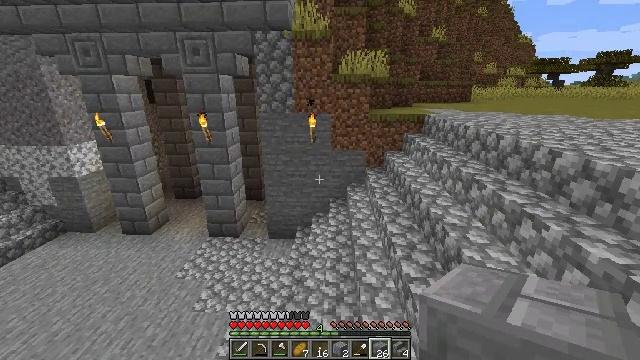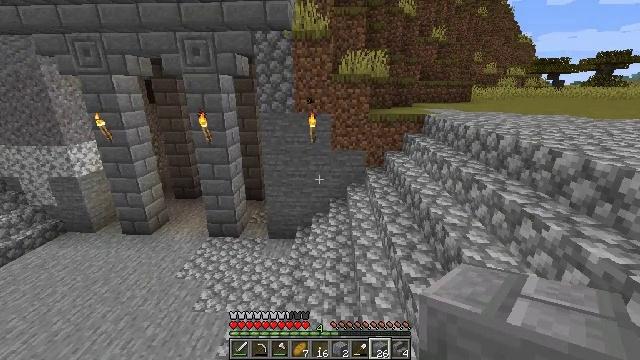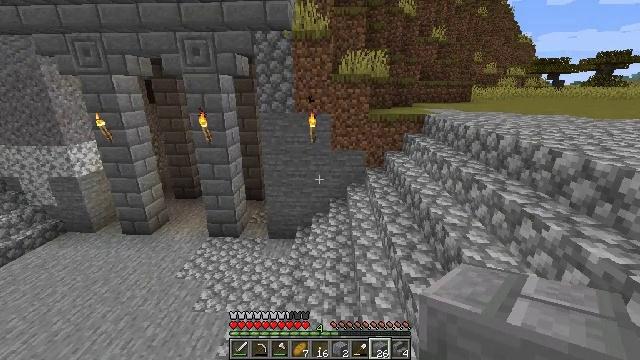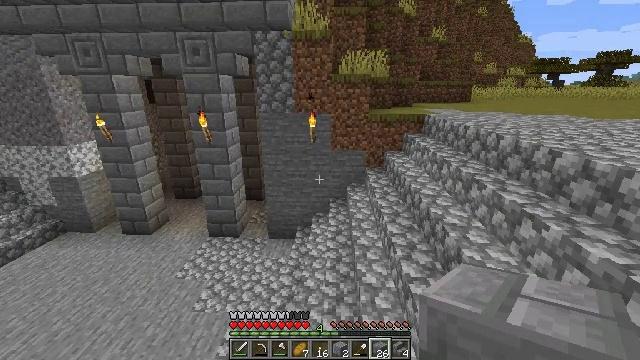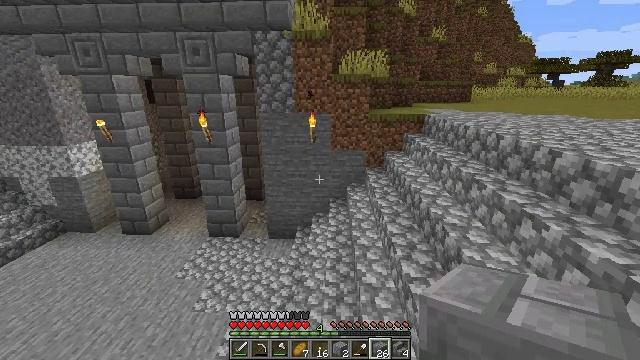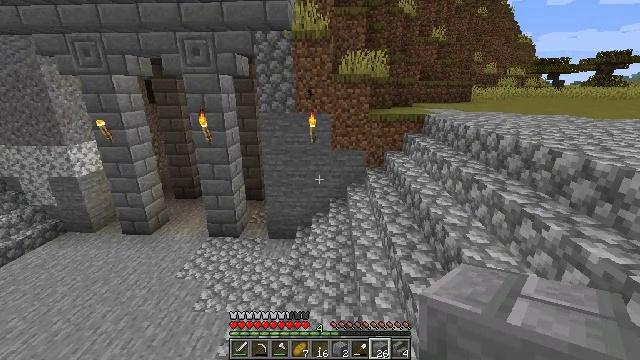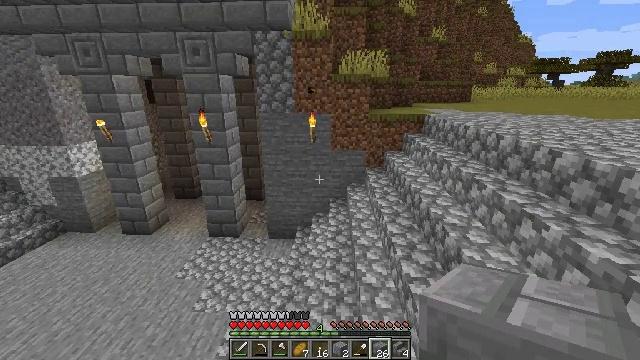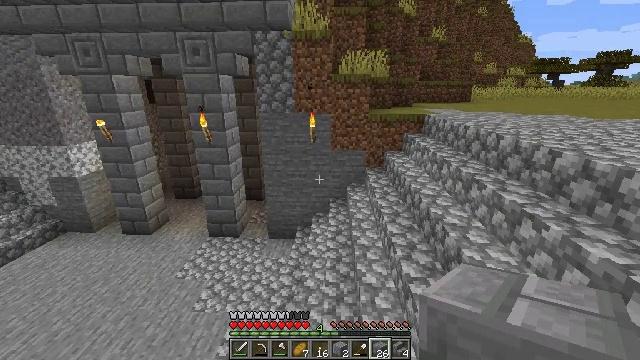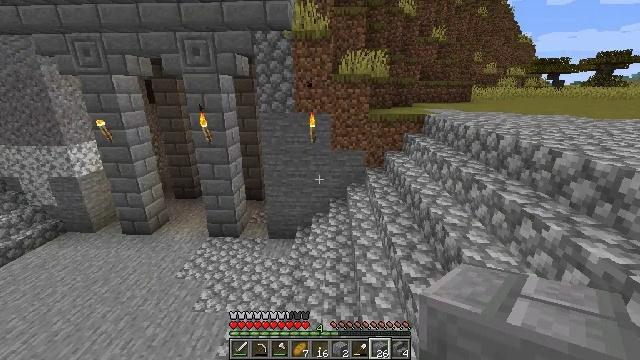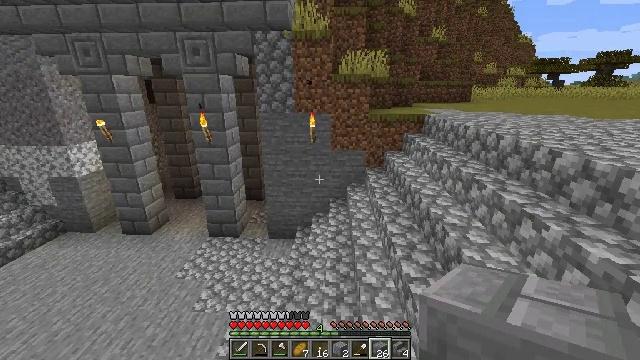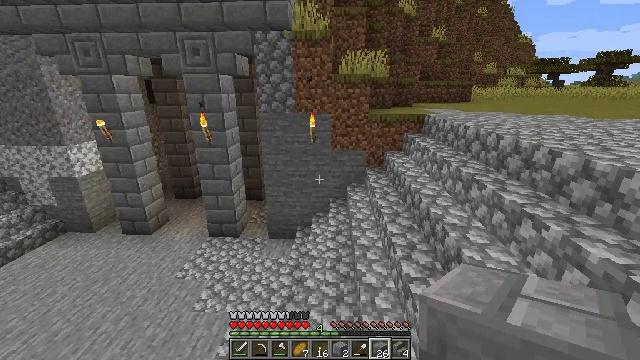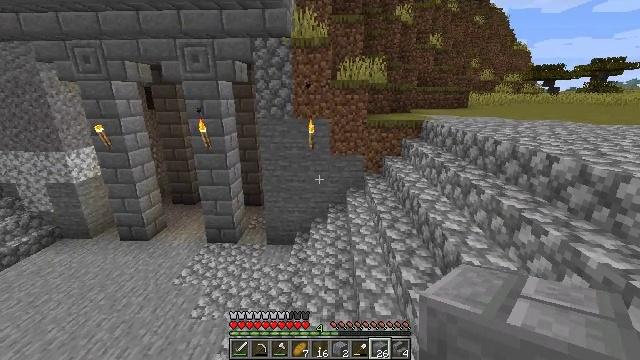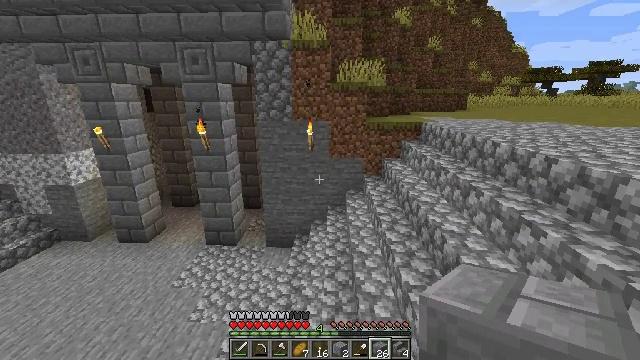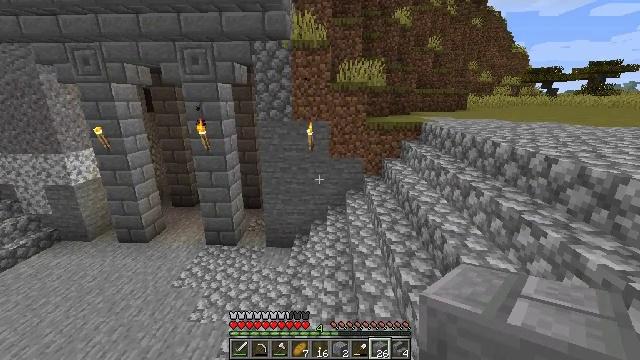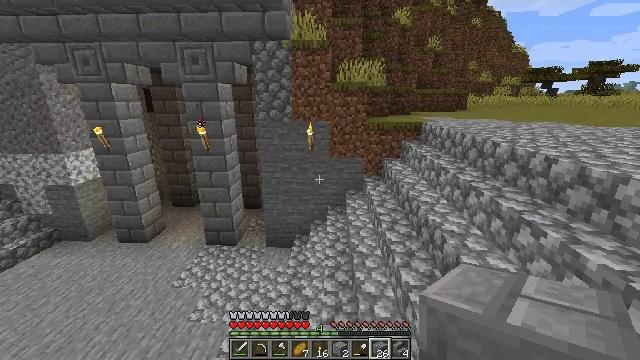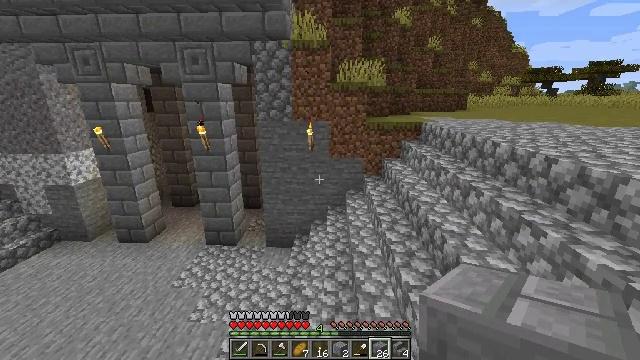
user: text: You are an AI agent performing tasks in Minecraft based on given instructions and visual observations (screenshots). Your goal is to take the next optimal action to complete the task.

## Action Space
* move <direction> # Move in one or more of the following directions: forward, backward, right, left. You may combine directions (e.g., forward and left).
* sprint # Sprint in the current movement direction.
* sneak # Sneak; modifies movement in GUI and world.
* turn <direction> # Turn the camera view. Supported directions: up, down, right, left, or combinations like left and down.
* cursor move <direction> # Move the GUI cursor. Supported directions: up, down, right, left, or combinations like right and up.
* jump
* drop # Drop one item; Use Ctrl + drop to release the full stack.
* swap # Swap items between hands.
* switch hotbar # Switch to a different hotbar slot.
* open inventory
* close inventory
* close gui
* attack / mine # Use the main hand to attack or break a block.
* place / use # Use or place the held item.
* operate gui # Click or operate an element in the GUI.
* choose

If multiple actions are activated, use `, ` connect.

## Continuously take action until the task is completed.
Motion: motion action
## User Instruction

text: Craft polished granite.
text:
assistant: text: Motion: no_op
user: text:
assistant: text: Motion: no_op
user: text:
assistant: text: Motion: no_op
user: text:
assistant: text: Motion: no_op
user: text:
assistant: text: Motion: no_op
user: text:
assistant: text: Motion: no_op
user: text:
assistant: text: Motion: no_op
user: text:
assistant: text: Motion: no_op
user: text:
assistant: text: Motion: no_op
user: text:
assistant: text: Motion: no_op
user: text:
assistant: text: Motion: turn up
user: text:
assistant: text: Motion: no_op
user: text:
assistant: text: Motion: no_op
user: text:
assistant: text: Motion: no_op
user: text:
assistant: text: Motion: no_op
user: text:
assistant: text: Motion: no_op
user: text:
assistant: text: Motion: no_op
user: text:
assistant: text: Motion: no_op
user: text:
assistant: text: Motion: no_op
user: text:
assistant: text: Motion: no_op
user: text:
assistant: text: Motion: no_op
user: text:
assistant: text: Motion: no_op
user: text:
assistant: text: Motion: no_op
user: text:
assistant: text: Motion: no_op
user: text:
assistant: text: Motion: no_op
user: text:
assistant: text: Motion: no_op
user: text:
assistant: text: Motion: turn down
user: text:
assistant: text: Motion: no_op
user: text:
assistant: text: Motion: no_op
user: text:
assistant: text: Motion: no_op